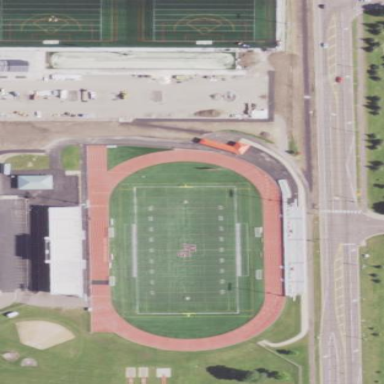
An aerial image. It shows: Pitch for American football with artificial turf surface.